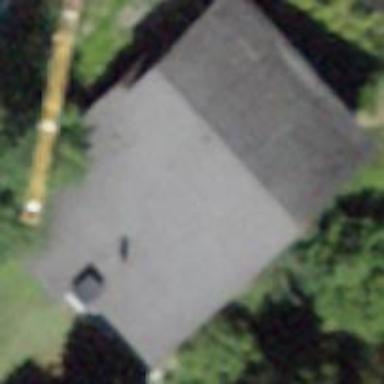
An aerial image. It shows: Building with tile roof.